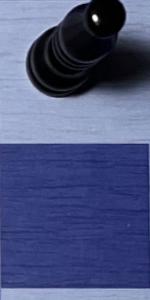
Label: Empty